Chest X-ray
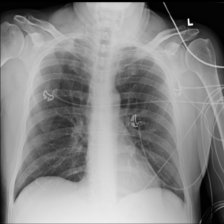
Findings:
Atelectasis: negative
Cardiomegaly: negative
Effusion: negative
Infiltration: negative
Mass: negative
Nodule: negative
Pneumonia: negative
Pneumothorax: negative
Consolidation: negative
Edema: negative
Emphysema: negative
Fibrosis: negative
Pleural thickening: negative
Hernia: negative